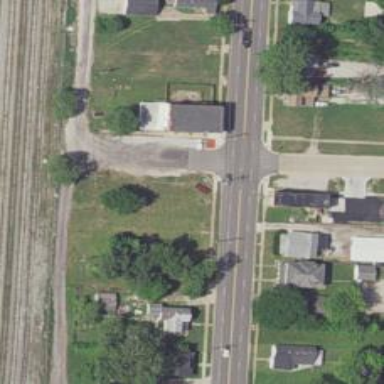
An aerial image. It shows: Road with stop sign.